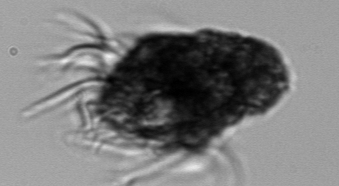
Label: Laboea_strobila